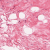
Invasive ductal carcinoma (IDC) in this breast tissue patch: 0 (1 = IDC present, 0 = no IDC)